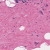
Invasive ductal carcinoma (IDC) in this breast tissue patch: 0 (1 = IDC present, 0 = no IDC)